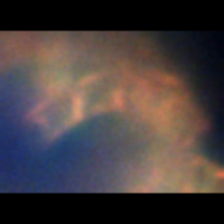
Taxon: Diatom_aggregate
Group: Diatoms